Question: So I am currently working on a project that involves a parallel grid structure. The problem I am having is related to the communication scheme. The amount of information I have for each element in this matrix is what processor rank it is. This lets me calculate where, in the global scheme, it is.
I'll try to give a visual example:
This matrix represents a global picture of the node numbering.
| 0| 1| 2| 3|
| 4| 5| 6| 7|
| 8| 9|10|11|
|12|13|14|15|
Locally, I can find any (i,j) given its' processor rank and total number of processors in the comm.
The problem I am trying to solve is how to find, for an arbitrarily sized square mesh, how do I know which element is on the diagonal or ant diagonal.
A better picture of what I am looking at is posted below. The differing black/white scheme has been taken care of, I just need to know how to find the diagonal and anti diagonal given its' processor rank and node coordinates.

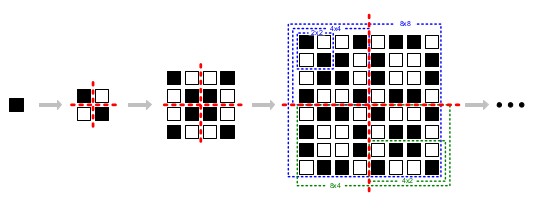
Answer: I figured something out to solve the problem.
The first thing I did was look at the coordinate system (i,j) for each processor. Then I noticed that if you take abs(i - j) you get either an odd number or an even number. This was pretty obvious, but when you apply it to each subdivision, like the image in the original question, you can see the same behaviour and it differentiates between the main diagonal and the anti diagonal. So I used the (i,j) coordinate and set up a rule that determined if said coordinate was in either quadrant (I or III) vs (II or IV) and determined whether the flag should be a zero or one. This gave me the solution I was looking for.